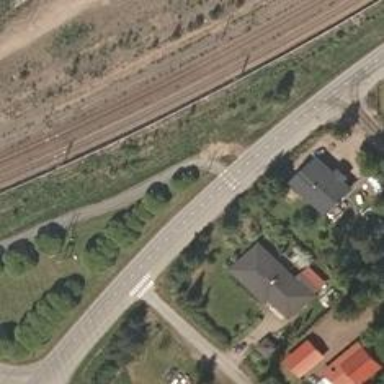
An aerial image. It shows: Asphalt cycleway featuring zebra crossing. The crossing is uncontrolled.